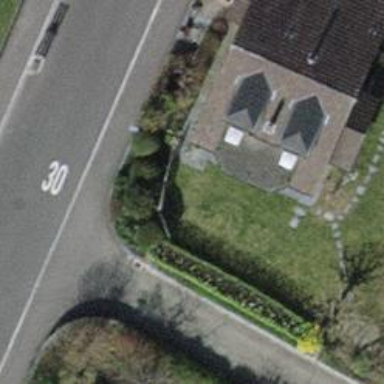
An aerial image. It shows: Detached building.